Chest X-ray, AP view. Patient: 40 years old, sex F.
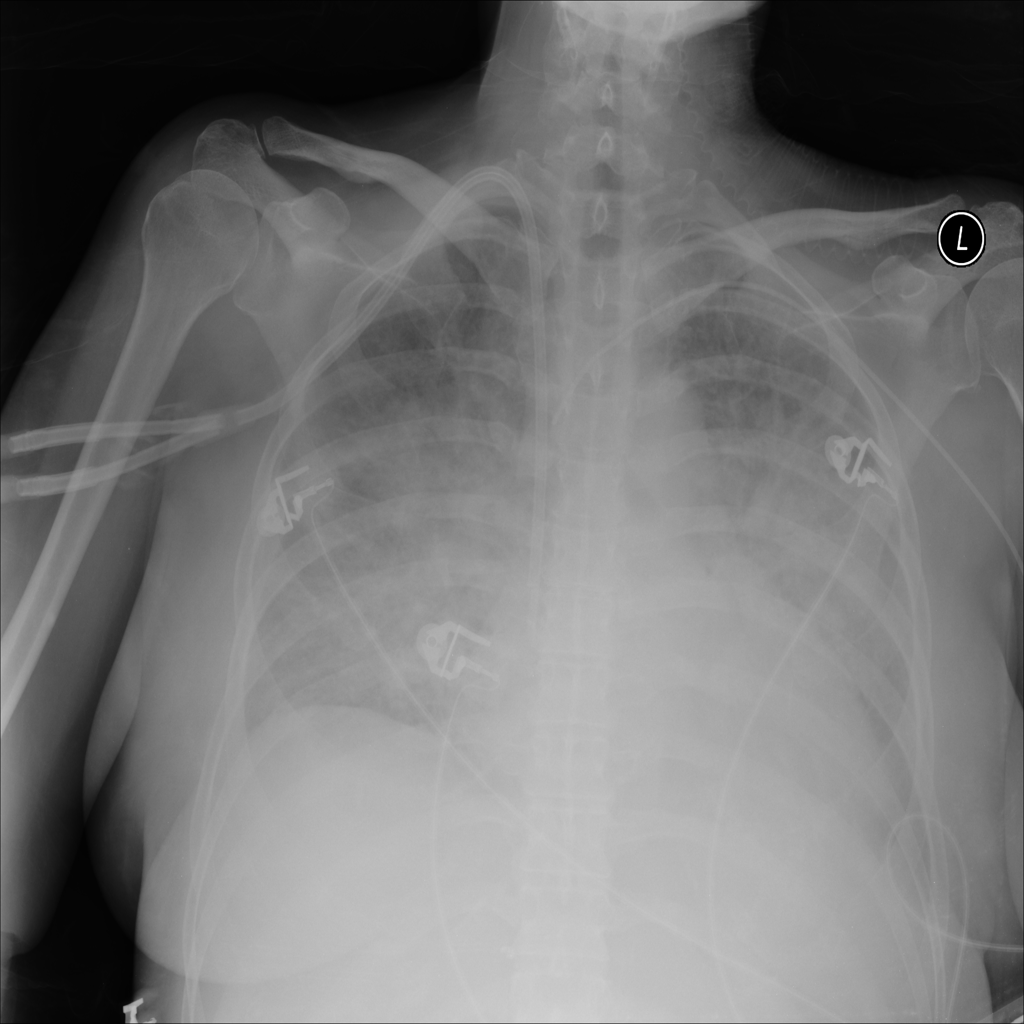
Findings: Edema, Infiltration